Question: Using the following code, Kendo Grid uses the string filter interface for 't.Files.Count' even though the type is an 'int'. How can I force the grid to use the numeric filter UI instead?
'''
@(Html.Kendo().Grid<GJW_Site.Web.Models.TargetsModel>()
.Name("grid")
.Columns(columns => {
columns.Bound(t => t.ID).Width(80);
columns.Bound(t => t.OrbitalPeriod);
columns.Bound(t => t.Files.Count);
})
.Sortable()
.Filterable()
.DataSource(dataSource => dataSource.Ajax()
.PageSize(20)
.Read(read => read.Action("Targets_Read", "Targets"))
)
.Resizable(o => o.Columns(true))
.ColumnMenu()
)
'''
Produces a filter menu for strings:

I am using Kendo.MVC 2013.1.514.340
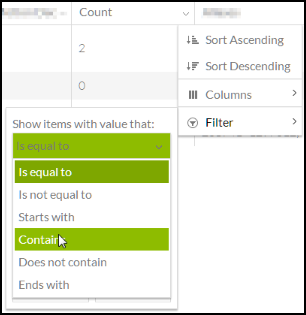
Answer: The solution is to specify that the value is an 'int' in the model - change the 'DataSource' method as so:
'''
.DataSource(dataSource => dataSource.Ajax()
.PageSize(20)
.Read(read => read.Action("Targets_Read", "Targets"))
.Model(m => {
m.Field<int>(t => t.Files.Count);
})
)
'''